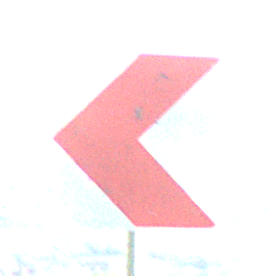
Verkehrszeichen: RichtungstafelnInKurvenKleinRechts
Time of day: MorningAfternoon
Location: Outdoor (Nature)
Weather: PartlyCloudy
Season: NotSpecified
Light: Natural